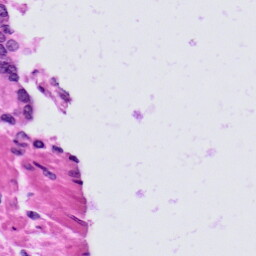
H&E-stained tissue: Prostate